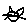
Label: cat